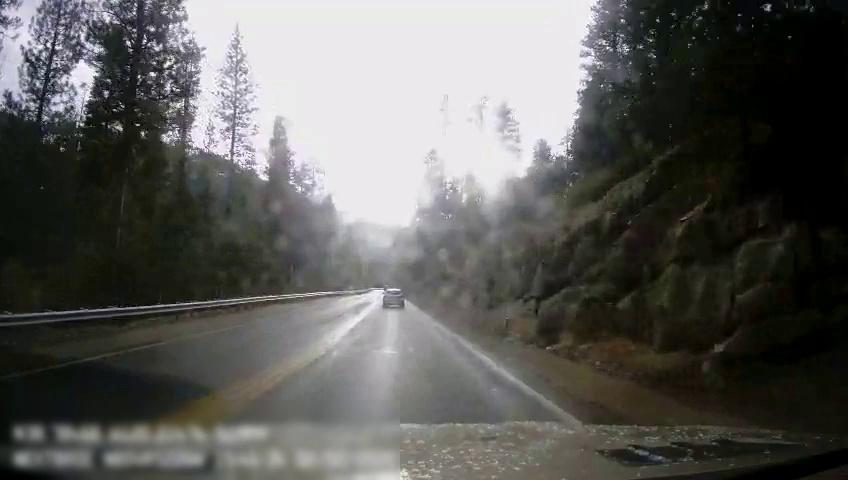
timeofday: Day
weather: Sunny
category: Drivable Space
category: Vehicles | SUV
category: Lanes | Alternate Lane
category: Lanes | Current Lane
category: Lanes | Opposite Lane
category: Lanes | Opposite Lane
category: Lanes | Opposite Lane
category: Lanes | Opposite Lane